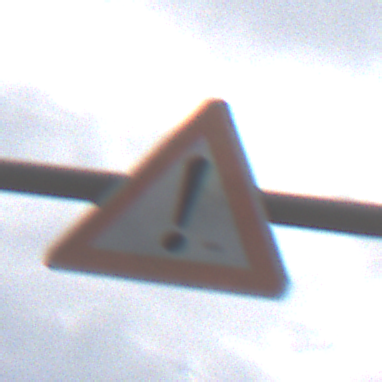
Verkehrszeichen: Gefahrenstelle
Umgebung: Outdoor, RoadRail
Tageszeit: Midday
Wetter: PartlyCloudy
Licht: Natural
Jahreszeit: NotSpecified
Kontrast: LowContrast